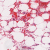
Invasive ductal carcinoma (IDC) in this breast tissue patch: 0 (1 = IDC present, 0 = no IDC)